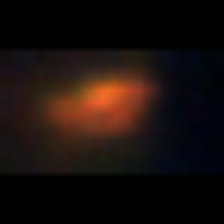
Taxon: NanoPlankton
Group: Other